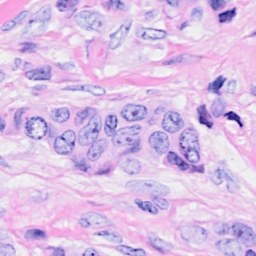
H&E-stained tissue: Breast